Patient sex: F
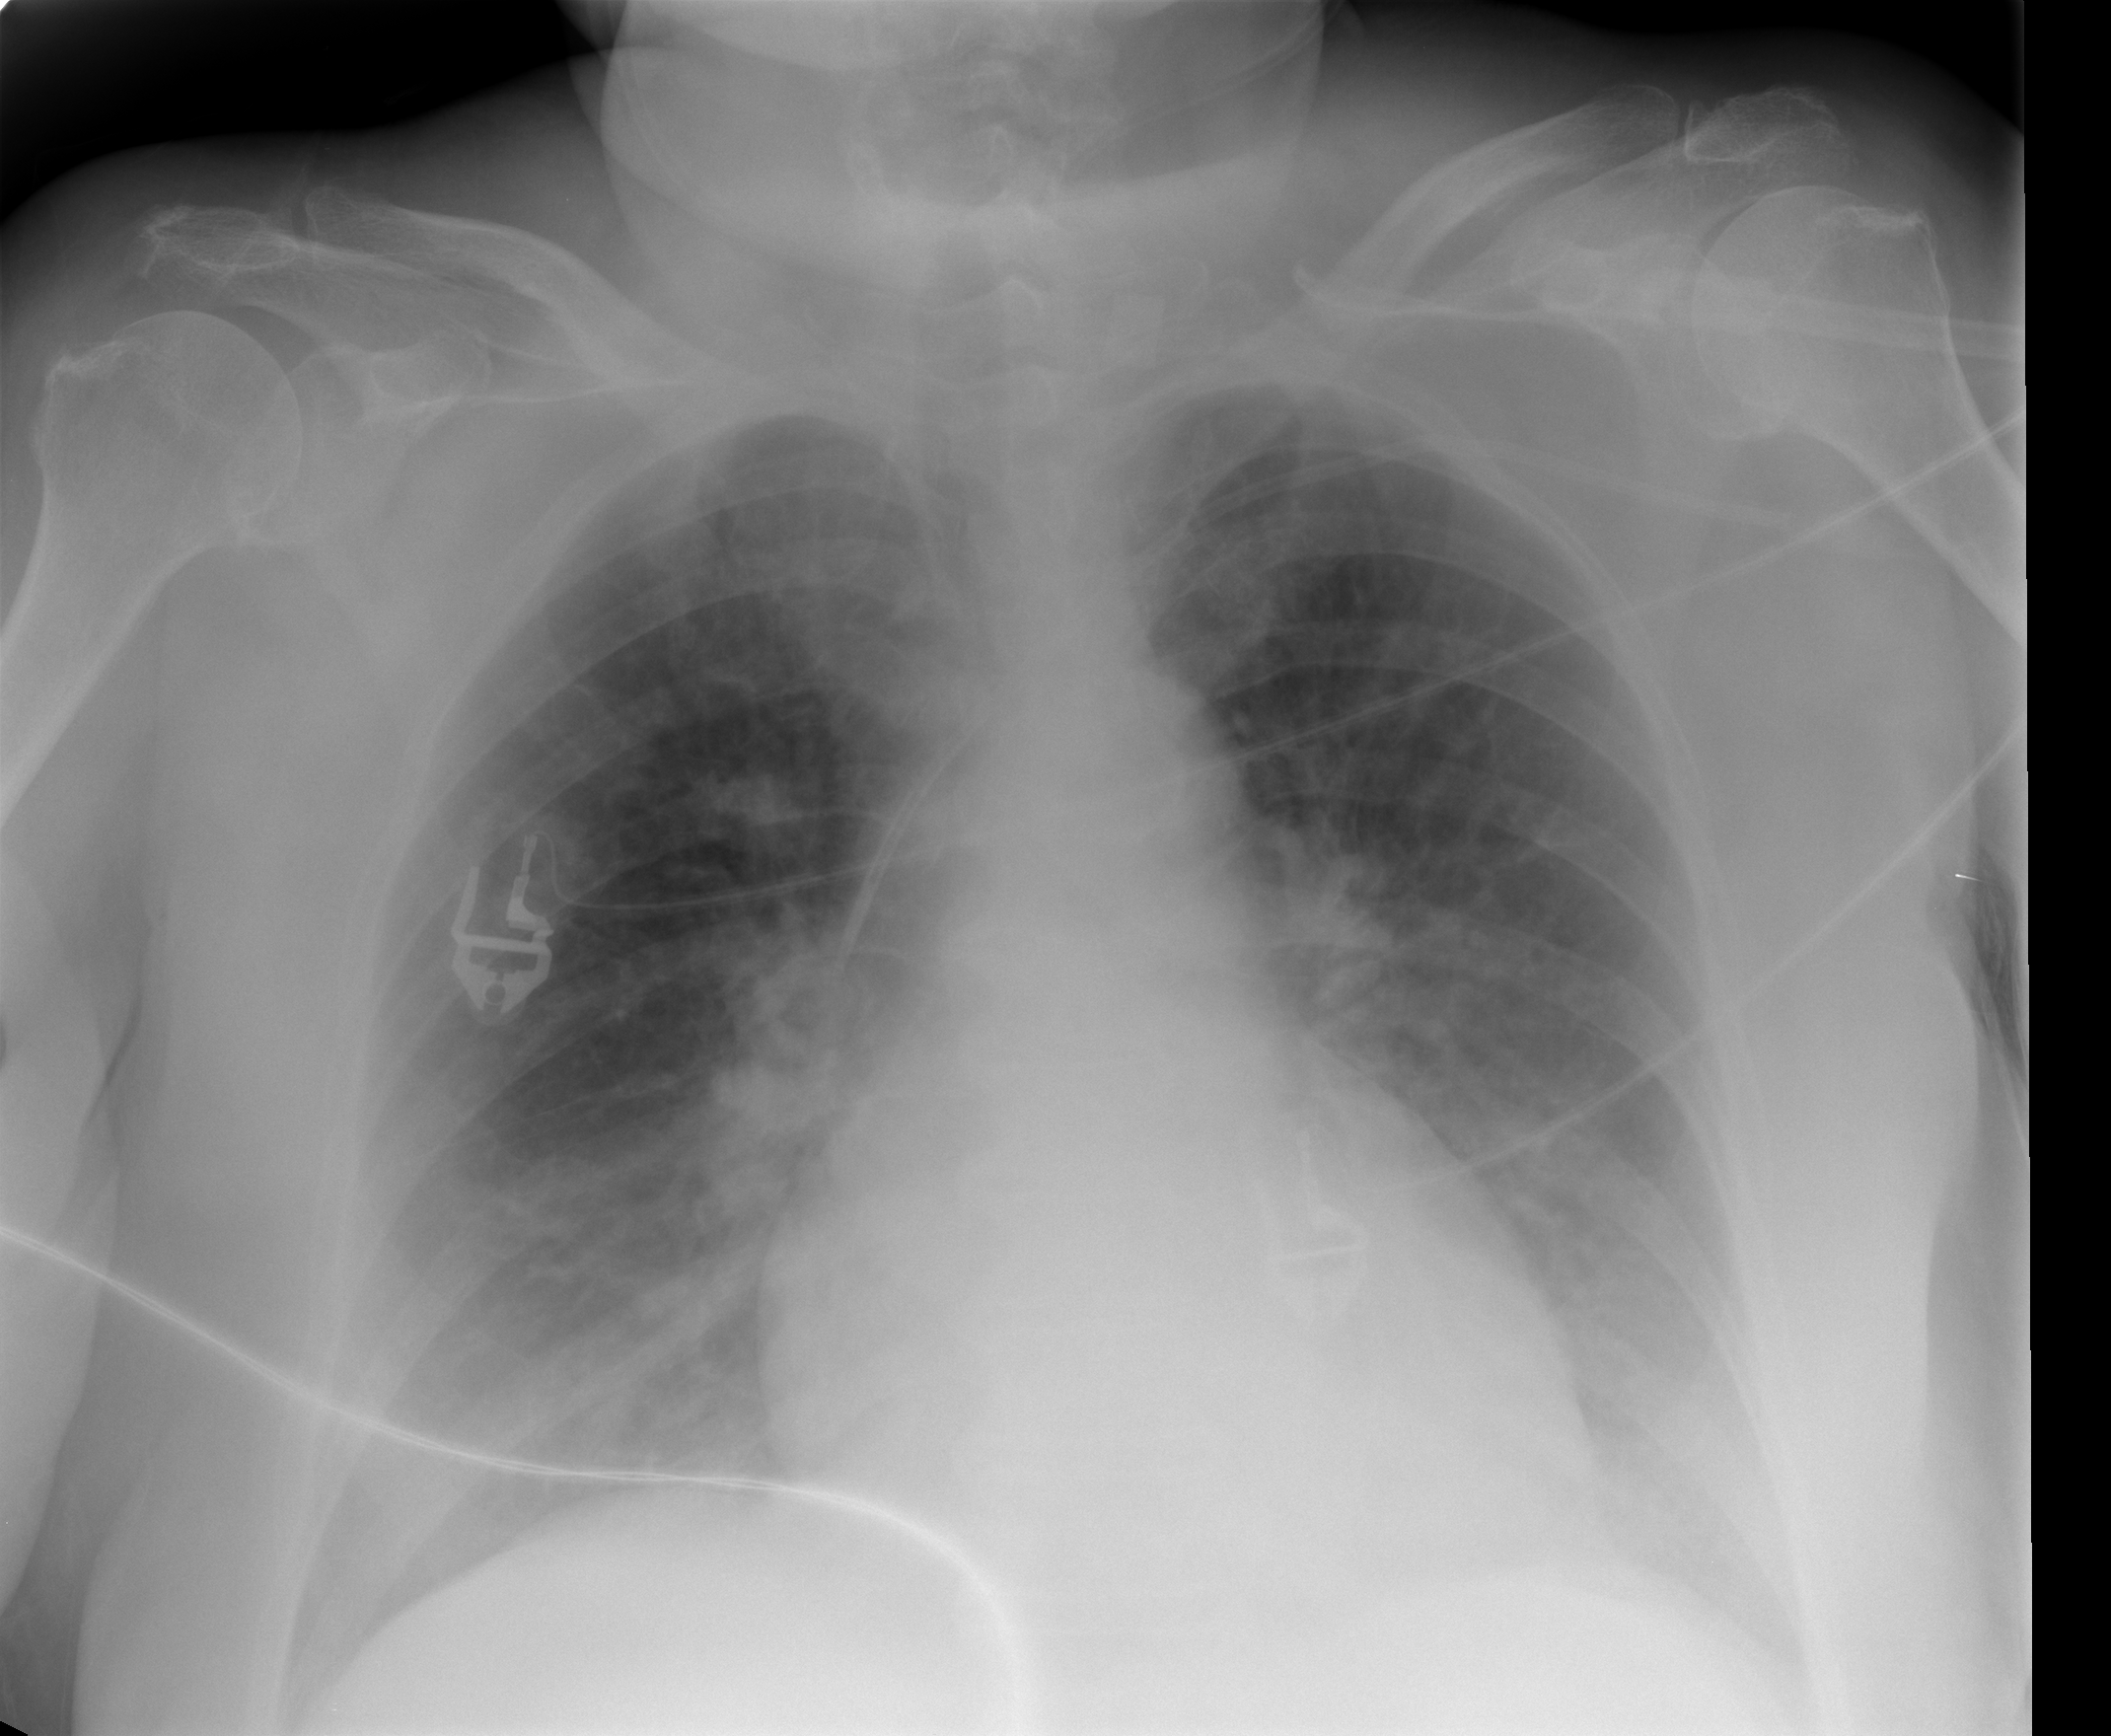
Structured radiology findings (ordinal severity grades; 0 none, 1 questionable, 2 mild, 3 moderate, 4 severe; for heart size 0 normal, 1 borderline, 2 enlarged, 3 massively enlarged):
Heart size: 0
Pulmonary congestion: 2
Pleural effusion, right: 0
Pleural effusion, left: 0
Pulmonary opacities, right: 1
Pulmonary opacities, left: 1
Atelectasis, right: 0
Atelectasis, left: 0